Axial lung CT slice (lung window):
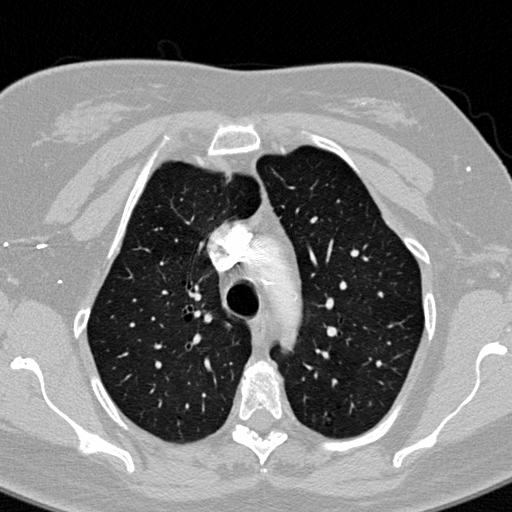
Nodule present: no